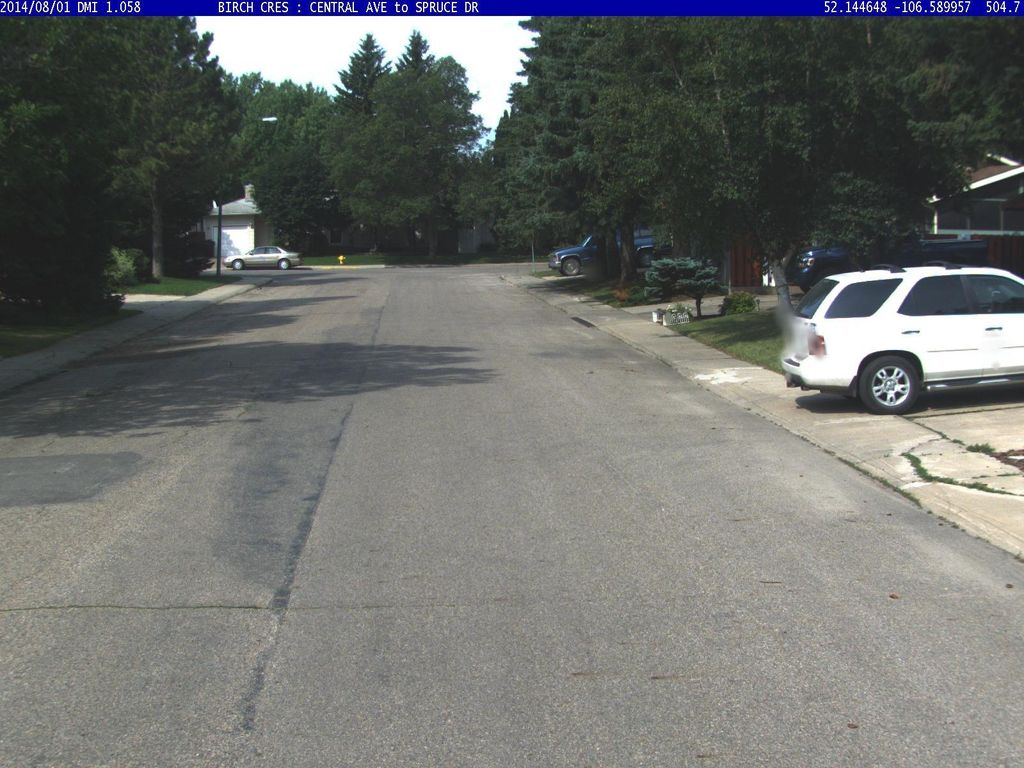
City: saskatoon